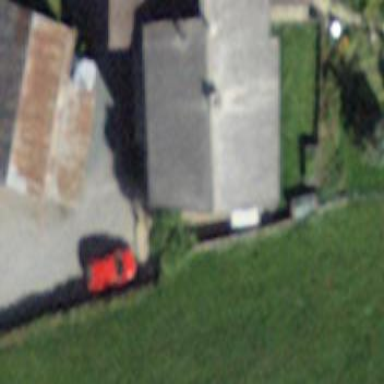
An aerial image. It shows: Simple and straightforward house.